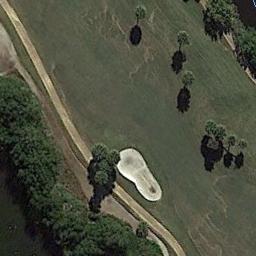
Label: golf_course